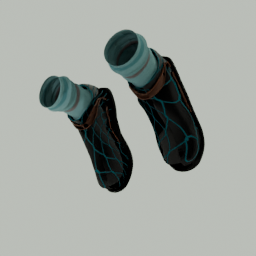
Label: people